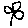
Label: flower